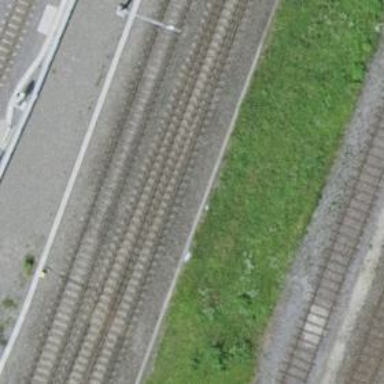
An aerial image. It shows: Single railway track with electrified contact line.